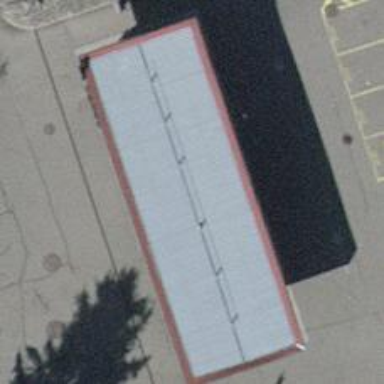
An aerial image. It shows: Fuel station.